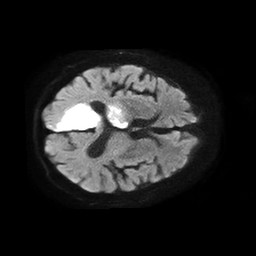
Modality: TRACE
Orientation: axial
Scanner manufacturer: philips
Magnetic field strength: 1.5 T
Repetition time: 4.6 s
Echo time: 0.08631 s